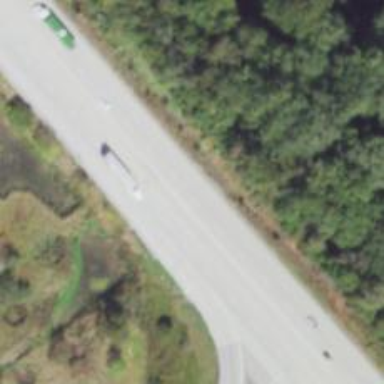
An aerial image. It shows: This image shows trunk highway that functions as expressway.